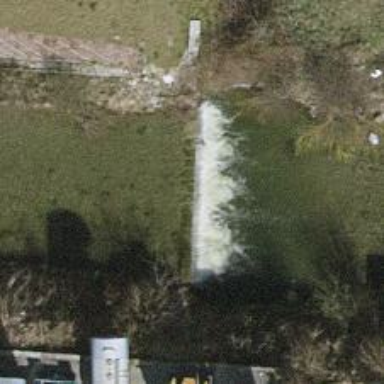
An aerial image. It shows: Weir in waterway.